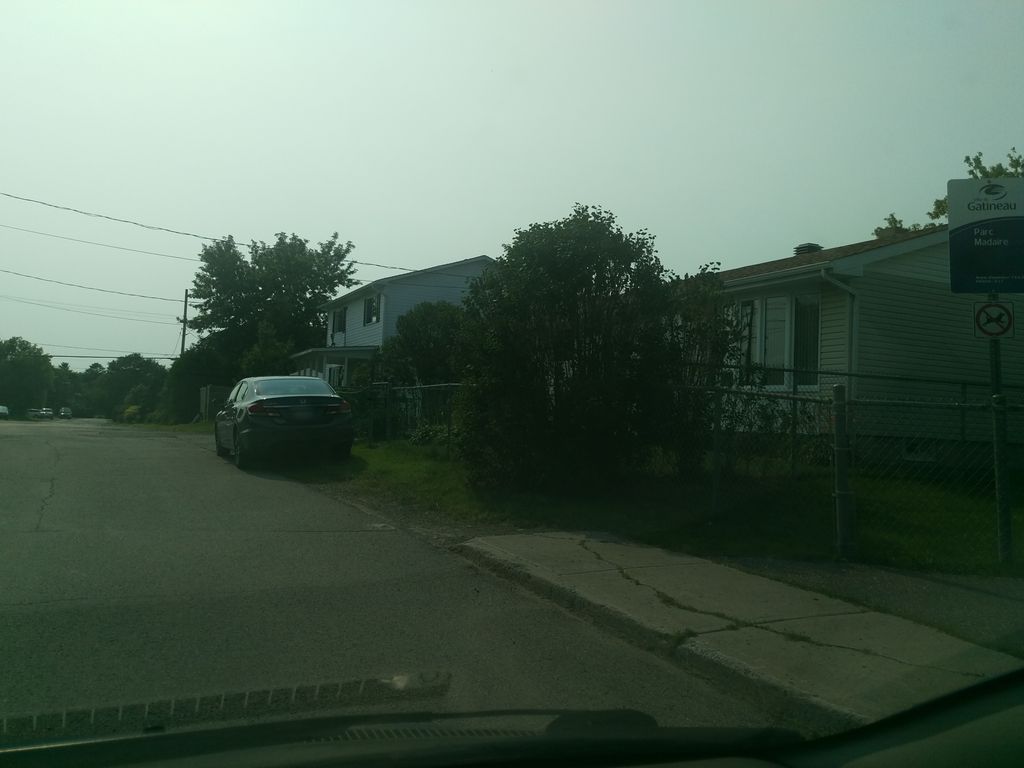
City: ottawa-gatineau